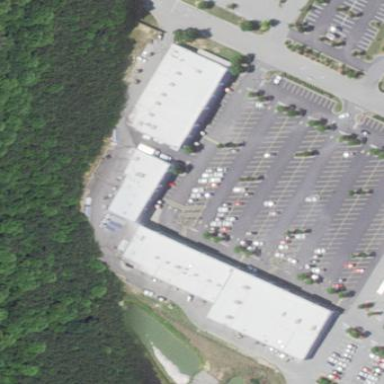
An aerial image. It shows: Retail building.